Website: slack
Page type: billing-address
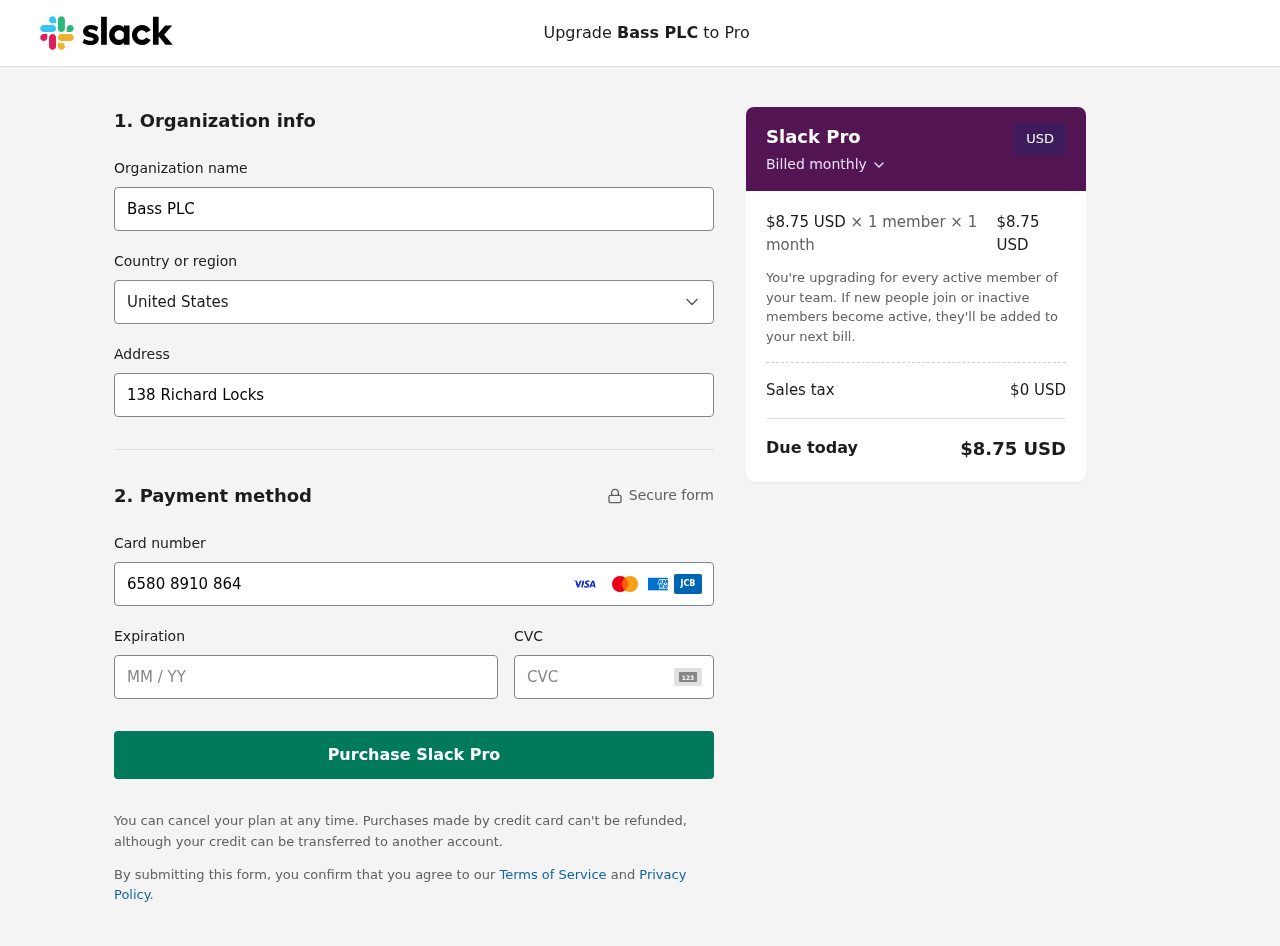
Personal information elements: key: PII_CARD_CVV
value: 840
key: PII_CARD_EXPIRY
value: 02/27
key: PII_CARD_NUMBER
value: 6580 8910 8642 7843
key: PII_COMPANY
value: Bass PLC
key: PII_COUNTRY
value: United States
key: PII_STREET
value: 138 Richard Locks
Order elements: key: ORDER_PRICE_PER_MEMBER
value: $8.75 USD
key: ORDER_MEMBER_COUNT
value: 1
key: ORDER_MONTH_COUNT
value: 1
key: ORDER_SUBTOTAL
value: $8.75 USD
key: ORDER_TAX
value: $0
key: ORDER_TOTAL
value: $8.75 USD